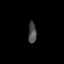
Tissue: lung
Cell type: Epithelial cells
Senescence score: 0.1206
Nuclear area (px): 174
Mean DAPI intensity: 73.552